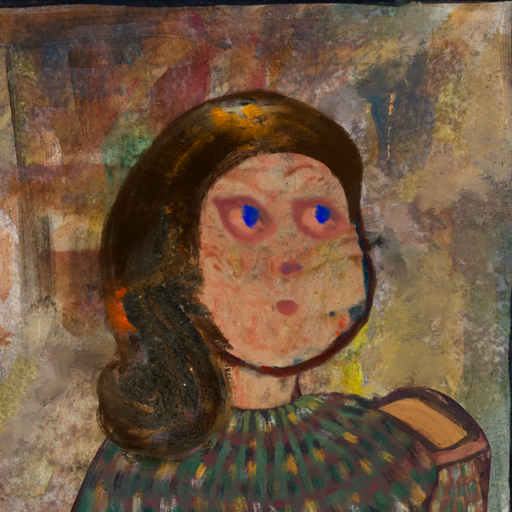
Background: Mosgoul, Head And Neck Side: Orphan, Face Side: Mother_And_Son_Mother, Bust: After_Raid, Hair Side: Gypsy_Queen, Head Accessory: Blank, Second Necklace: Blank, Necklace: Blank, Baby: Blank